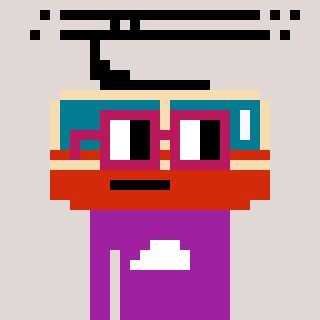
a pixel art character with square dark red glasses, a tram wagon-shaped head and a magenta-colored body on a warm background